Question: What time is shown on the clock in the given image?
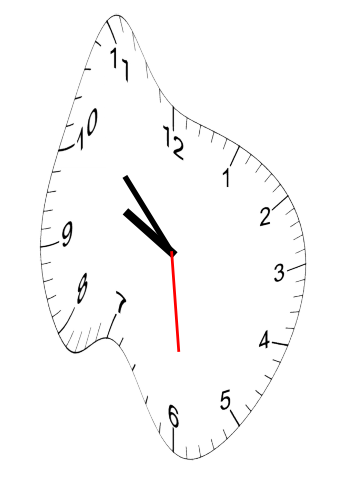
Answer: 09:52:29